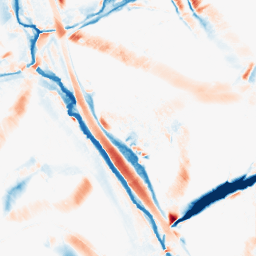
Category: morphological
Decomposition family: morphological_diamond
Decomposition parameters: operation: average
radius: 15
Upsampling method: cubic_mitchell
Upsampling parameters: scale: 4
Upsampling scale: 4